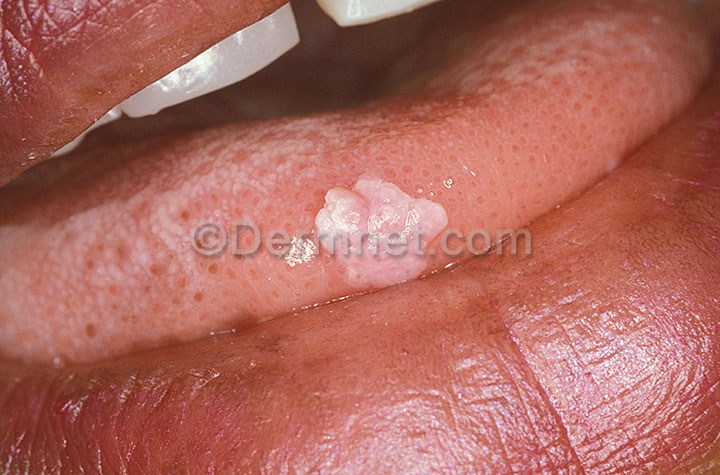
Disease: Warts Molluscum and other Viral Infections